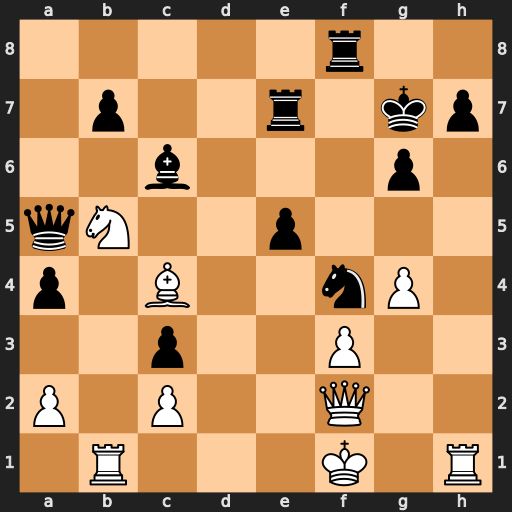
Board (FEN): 5r2/1p2r1kp/2b3p1/qN2p3/p1B2nP1/2p2P2/P1P2Q2/1R3K1R
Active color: w
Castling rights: -
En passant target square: -
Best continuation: Rxh7+ Kxh7 Qh4+ Kg7 Qxe7+